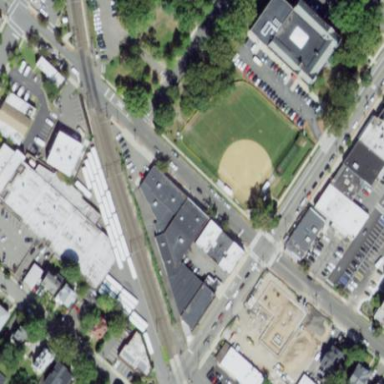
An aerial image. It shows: Baseball pitch for leisure and sports activities.